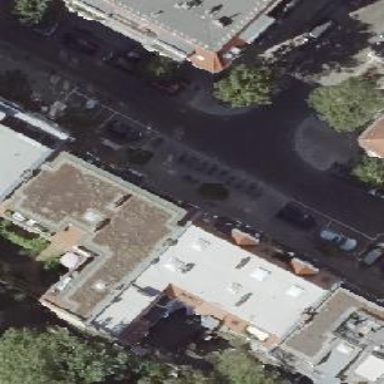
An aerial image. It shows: Residential building with grey exterior and red gambrel roof made of roof tiles.